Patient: sex F, age 58
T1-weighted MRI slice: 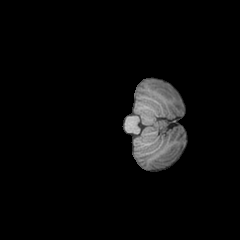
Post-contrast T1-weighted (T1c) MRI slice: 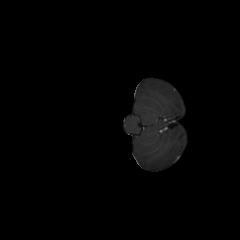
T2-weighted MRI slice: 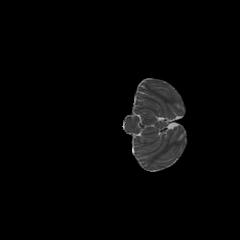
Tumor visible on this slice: no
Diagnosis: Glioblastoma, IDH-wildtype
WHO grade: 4